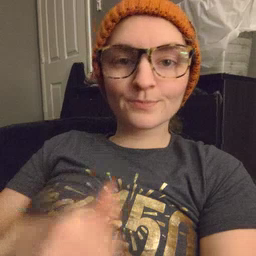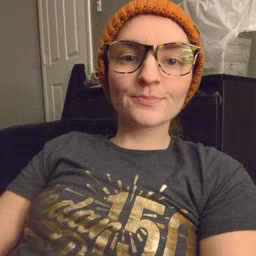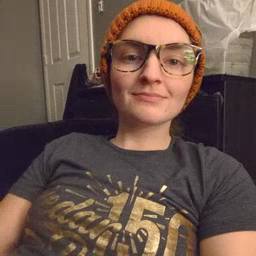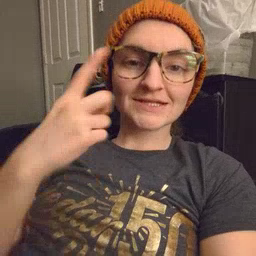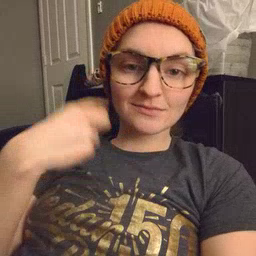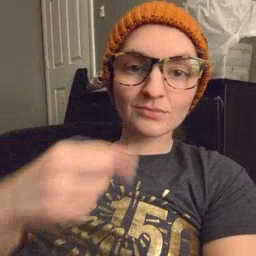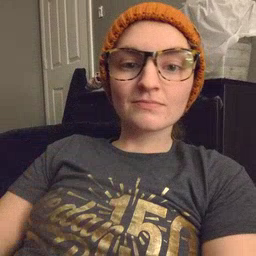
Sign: face